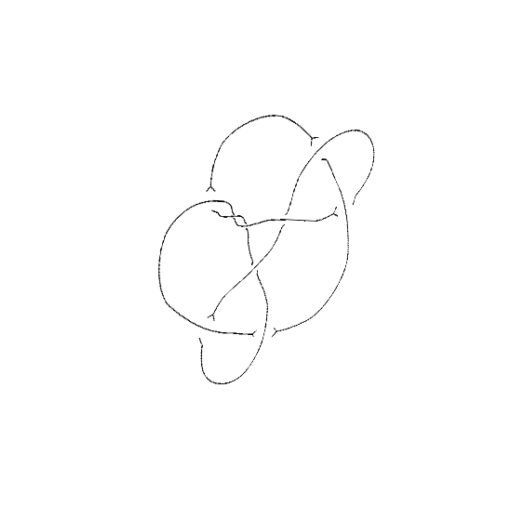
Crossing number: 9